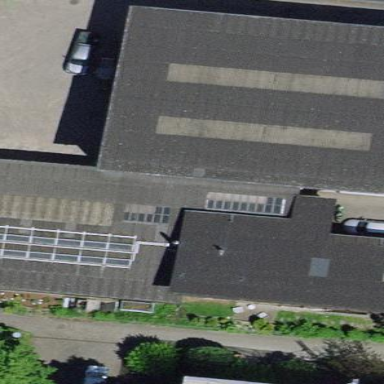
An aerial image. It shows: Industrial building.